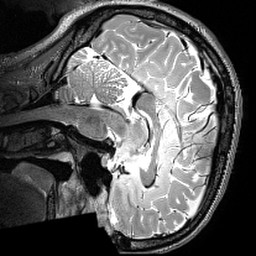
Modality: T2w
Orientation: sagittal
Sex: male
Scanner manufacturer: siemens
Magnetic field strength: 3 T
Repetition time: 3 s
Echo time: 0.418 s